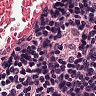
Metastatic tissue present: no